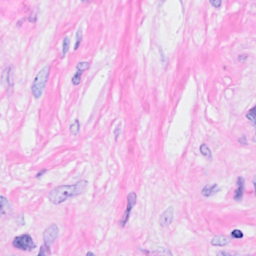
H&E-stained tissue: Breast